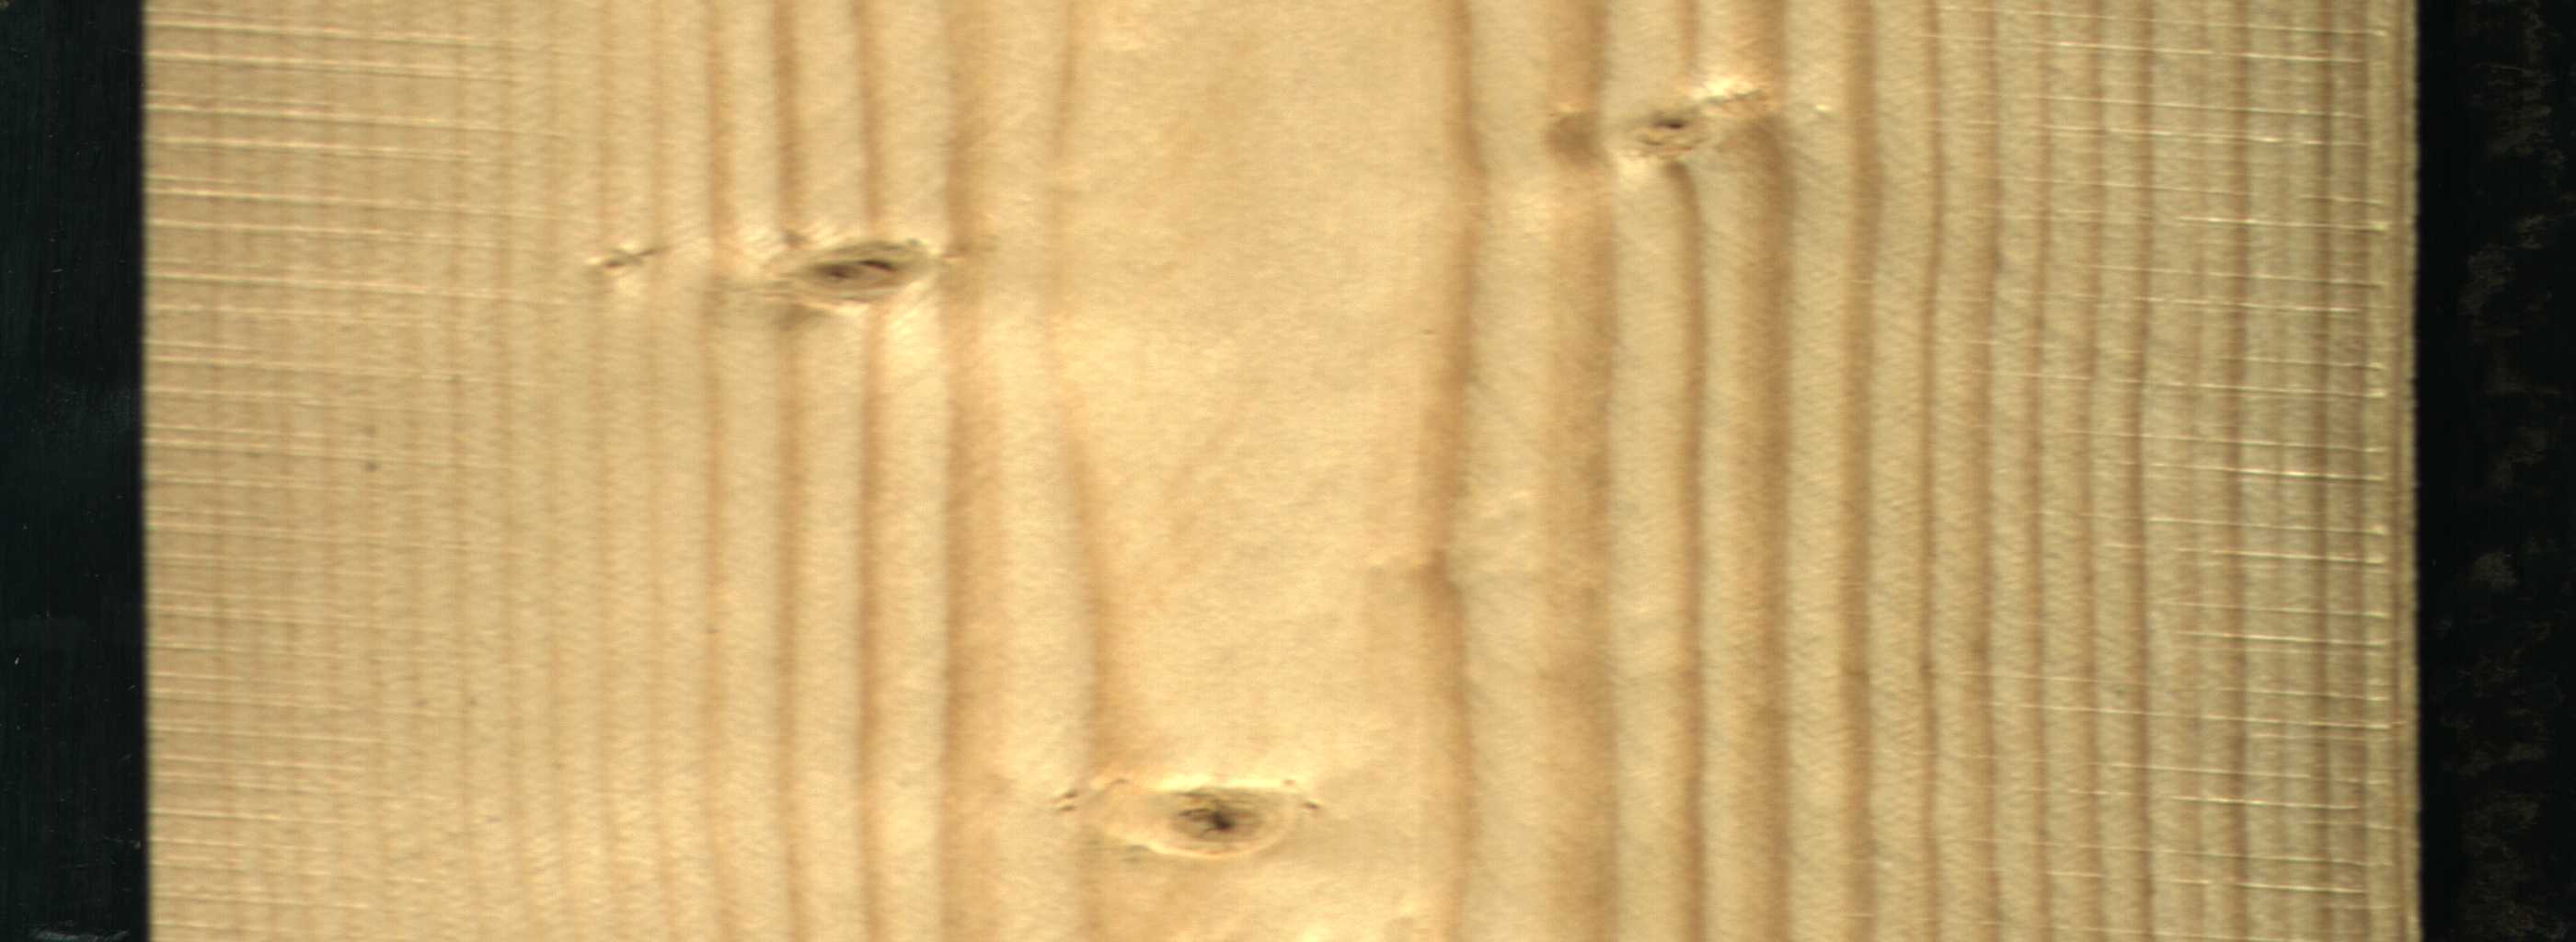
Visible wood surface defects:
Live_Knot
Live_Knot
Live_Knot